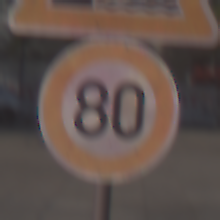
Verkehrszeichen: Geschwindigkeit80
Zusatzzeichen oben: Ufer
Umgebung: Outdoor, Urban
Tageszeit: MorningAfternoon
Wetter: Clear
Licht: Natural
Jahreszeit: NotSpecified
Kontrast: HighContrast